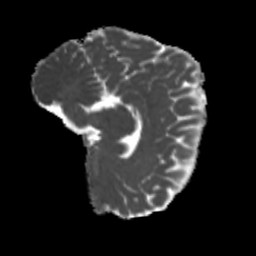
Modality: MD
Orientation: sagittal
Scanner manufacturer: siemens
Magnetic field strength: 3 T
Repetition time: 4 s
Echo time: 0.0594 s